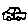
Label: car